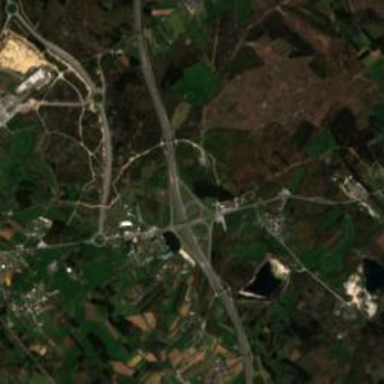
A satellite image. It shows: Motorway junction.